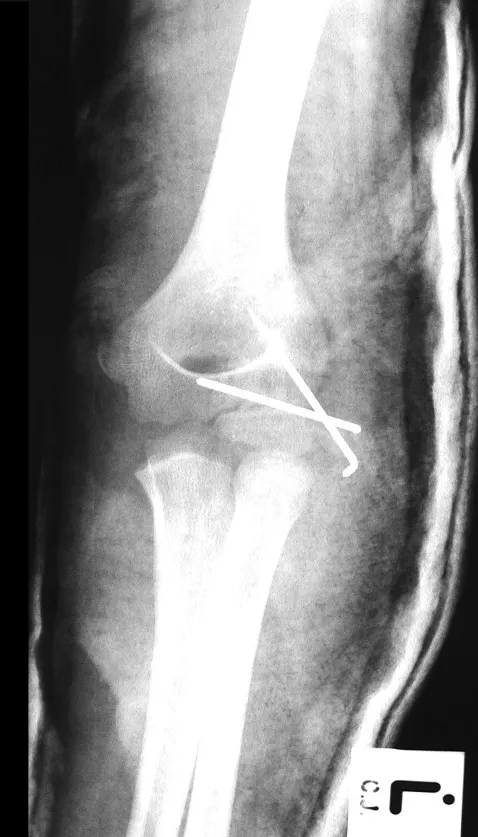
Postoperative anteroposterior radiograph of the elbow revealing internal fixation of the lateral condyle fracture with the help of 2 K-wires. The elbow dislocation was reduced first by closed technique.
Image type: radiology (x_ray)